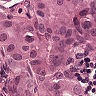
Metastatic tissue present: yes